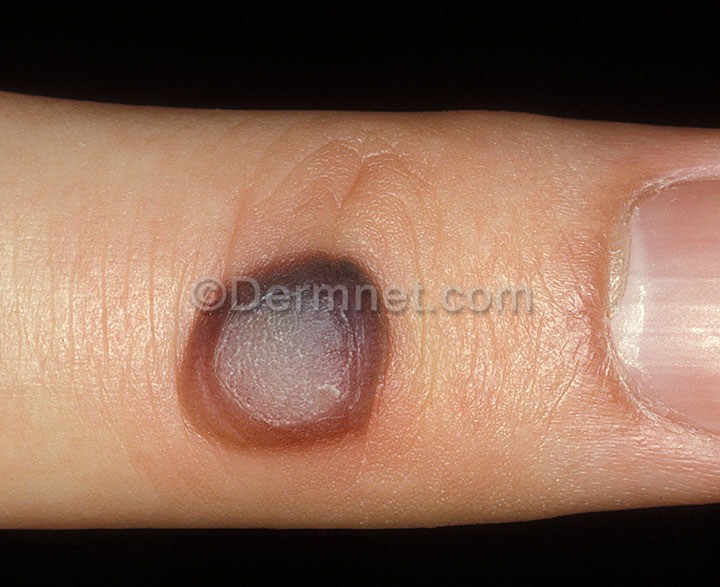
Disease: Warts Molluscum and other Viral Infections